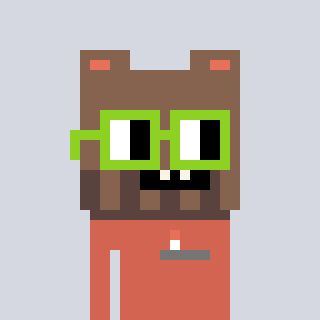
a pixel art character with square light green glasses, a bear-shaped head and a peachy-colored body on a cool background